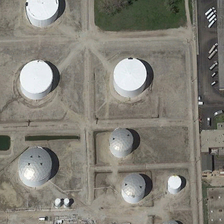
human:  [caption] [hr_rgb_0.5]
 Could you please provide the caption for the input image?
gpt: several storage tanks are surrounded by bareland .

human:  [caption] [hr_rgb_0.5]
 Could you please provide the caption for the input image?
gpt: several storage tanks are surrounded by bareland .

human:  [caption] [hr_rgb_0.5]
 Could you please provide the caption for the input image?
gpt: several storage tanks are surrounded by bareland .

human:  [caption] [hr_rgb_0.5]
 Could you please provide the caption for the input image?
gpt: several storage tanks are surrounded by bareland .

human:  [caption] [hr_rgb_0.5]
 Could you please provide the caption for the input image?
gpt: several storage tanks are surrounded by bareland .